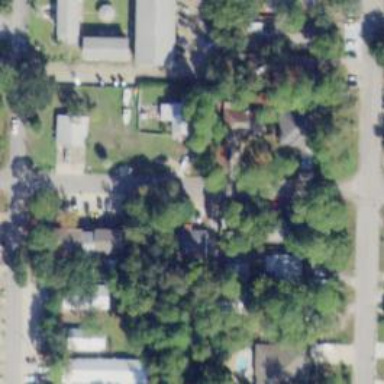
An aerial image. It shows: Single-family residential area.